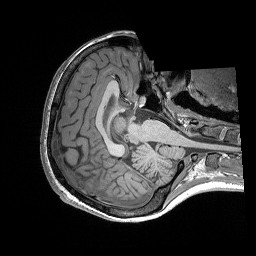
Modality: T1w
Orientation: axial
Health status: healthy
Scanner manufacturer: siemens
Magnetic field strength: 3 T